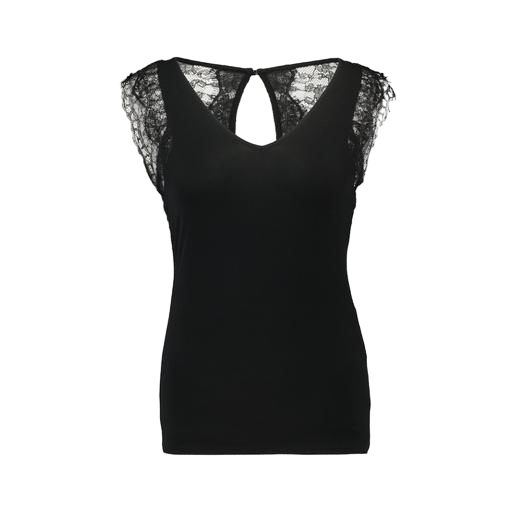
black lace-sleeve v-neck top only macy, black curve cami rib lace, black lace-back top, white background